Current action and preconditions to check: trajectory_clear

Your task: For each precondition in the list above, predict whether it will hold at this action.

Consider the current scene as observed from the mobile robot's camera, and analyze the predicted future states of all dynamic agents (e.g., people, animals, vehicles, or any moving entities) within the NEXT SECOND.

IMPORTANT: Only answer "very likely" if you are absolutely certain—based on strong, clear evidence—that a dynamic agent will violate the precondition in the predicted future state. Do NOT answer "very likely" for unlikely, ambiguous, or low-probability risks.

Ask yourself for each precondition: Is there a high probability, with clear and convincing evidence, that the predicted future states of any dynamic agent will interfere with the predicted future state of the currently executing action within the NEXT SECOND, causing that precondition to fail?

Assess the risk level based on these predictions. Use "likely" or "very likely" if motions create a clear risk of interference.

Use "neutral" or "improbable" if agents are nearby but their predicted paths are clearly diverging or non-conflicting.

Failure Risk Categories: "very improbable", "improbable", "neutral", "likely", "very likely"

Answer Format: Output ONLY the probability_of_failure value from these categories: "very improbable", "improbable", "neutral", "likely", "very likely"

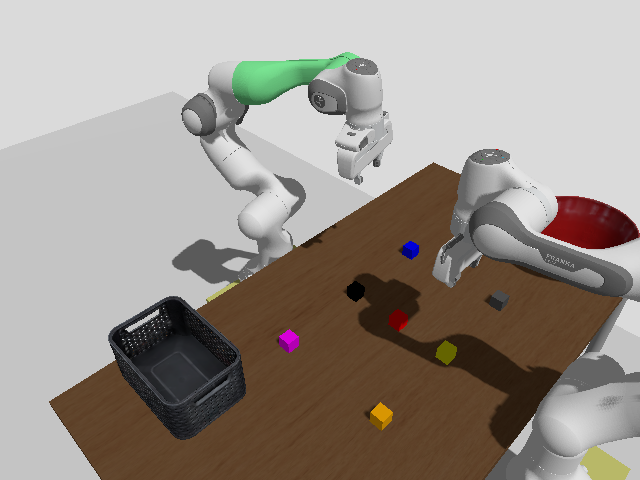

Answer: very improbable